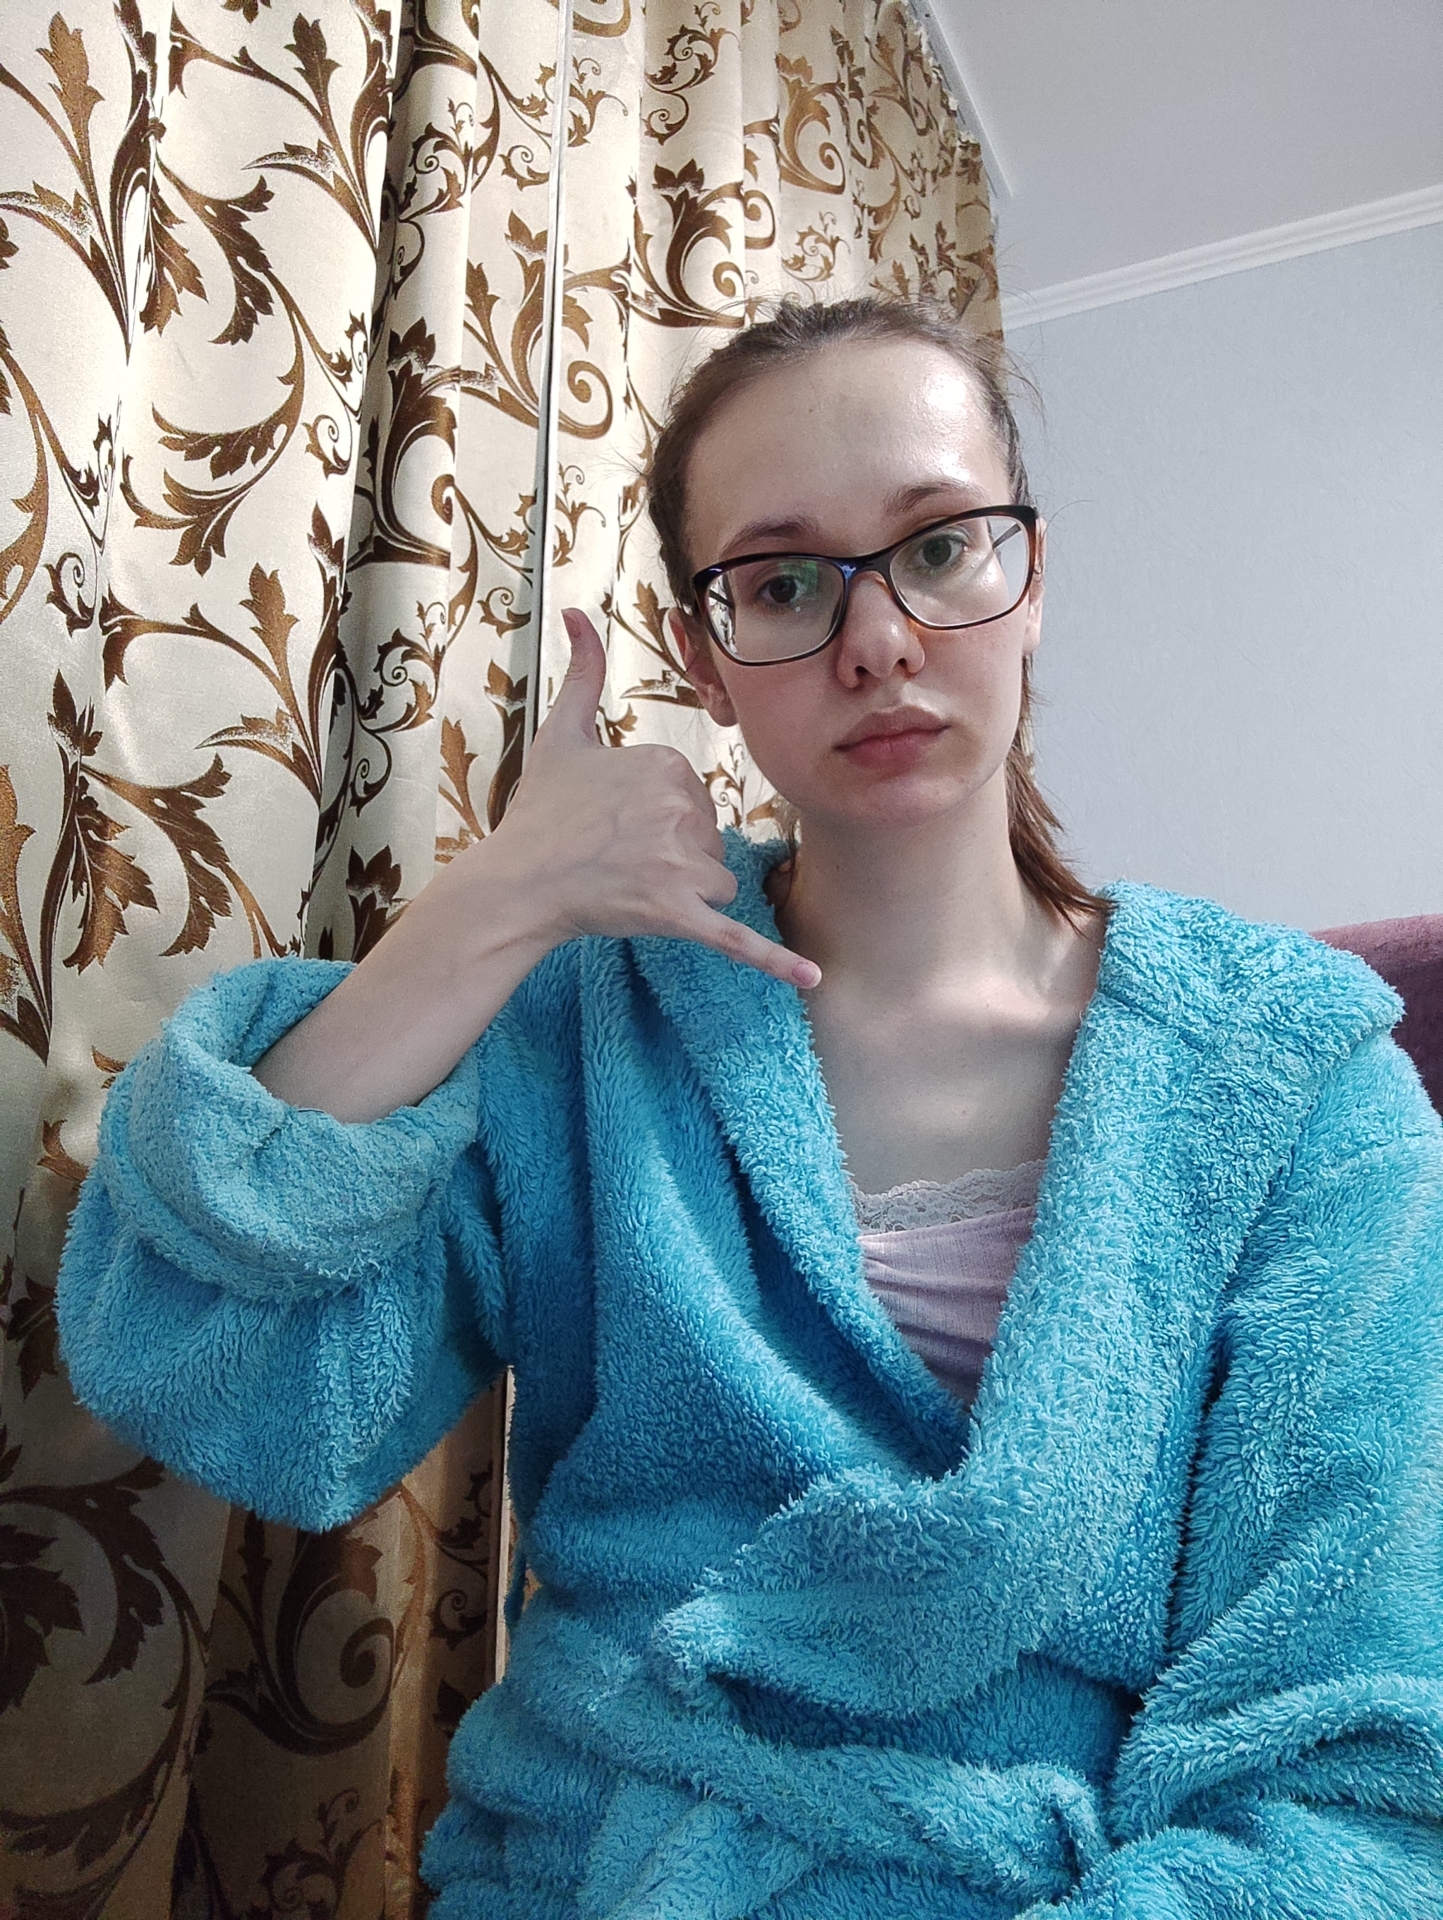
Label: clear